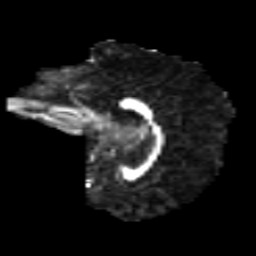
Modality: FA
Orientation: sagittal
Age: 13
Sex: male
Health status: ill
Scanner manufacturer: ge
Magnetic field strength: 3 T
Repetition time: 6.752 s
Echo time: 0.079 s